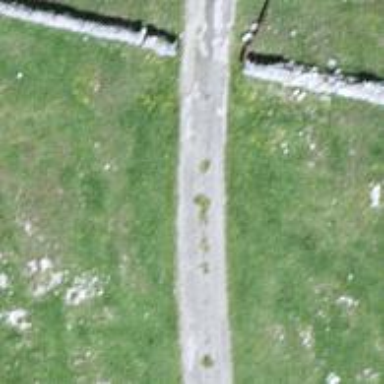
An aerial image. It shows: Well-maintained track road with grade 1 tracktype.